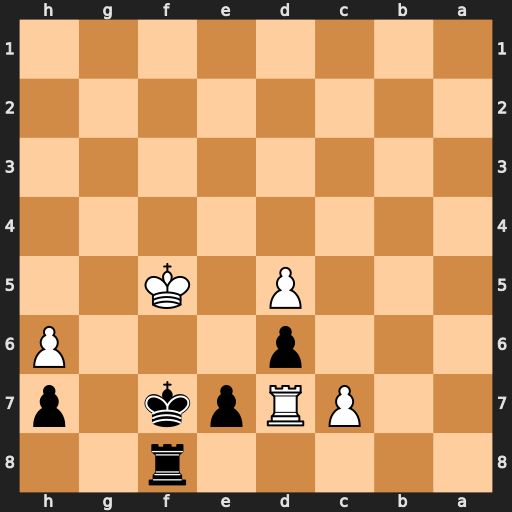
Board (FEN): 5r2/2PRpk1p/3p3P/3P1K2/8/8/8/8
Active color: b
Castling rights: -
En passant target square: -
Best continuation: Ke8+ Ke4 Kxd7